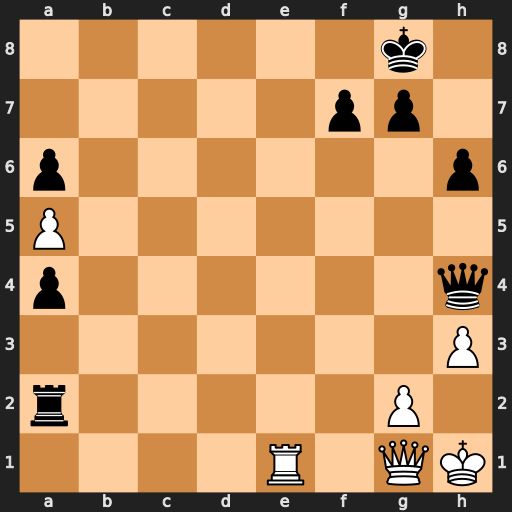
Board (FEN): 6k1/5pp1/p6p/P7/p6q/7P/r5P1/4R1QK
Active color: w
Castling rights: -
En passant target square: -
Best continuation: Re8+ Kh7 Qb1+ g6 Qxa2